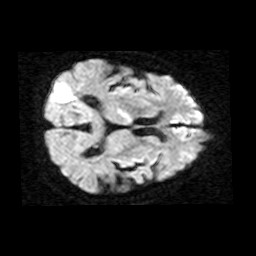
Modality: TRACE
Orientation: axial
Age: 72
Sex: male
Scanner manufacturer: philips
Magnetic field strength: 1.5 T
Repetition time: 4.788 s
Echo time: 0.07764 s